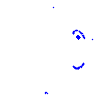
Particle: kaon